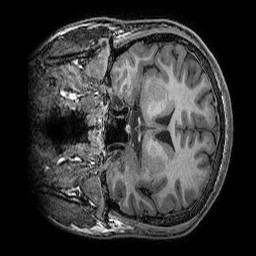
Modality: T1w
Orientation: coronal
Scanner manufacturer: ge
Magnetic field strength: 3 T
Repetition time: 0.008156 s
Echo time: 0.00318 s